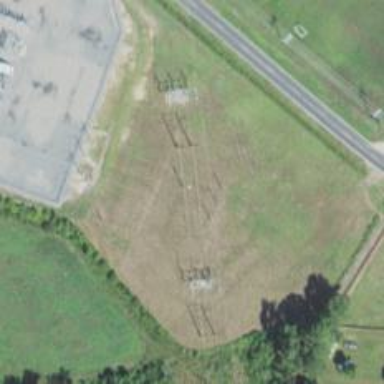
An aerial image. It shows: Power tower.